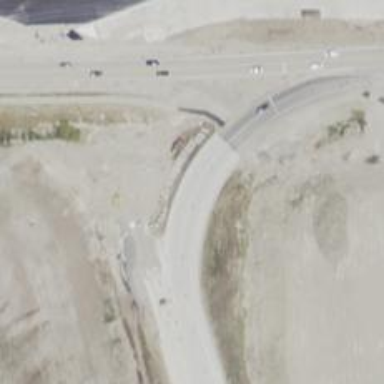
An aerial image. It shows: Motorway link at diverging diamond interchange (DDI) junction.